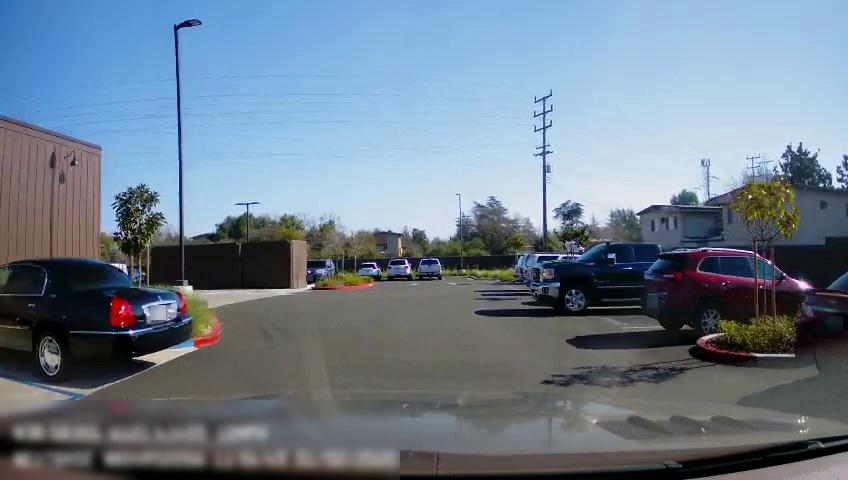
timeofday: Day
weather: Sunny
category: Drivable Space
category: Vehicles | Car
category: Vehicles | Van
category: Vehicles | SUV
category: Vehicles | Car
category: Vehicles | SUV
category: Vehicles | Truck
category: Vehicles | Car
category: Vehicles | SUV
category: Vehicles | Truck
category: Vehicles | SUV
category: Vehicles | SUV